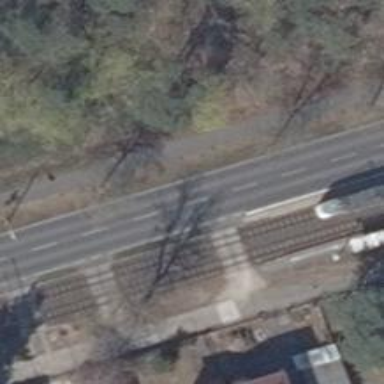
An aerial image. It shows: Tram crossing on the railway.